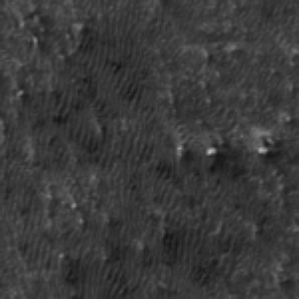
Label: frost